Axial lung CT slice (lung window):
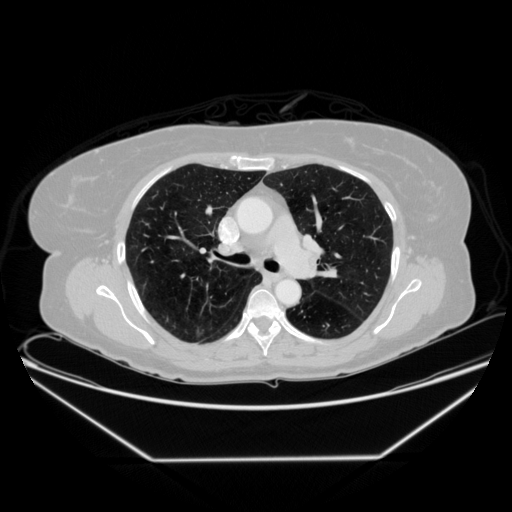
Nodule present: no